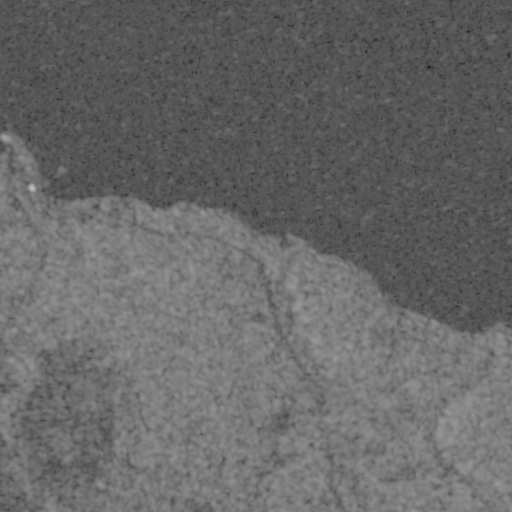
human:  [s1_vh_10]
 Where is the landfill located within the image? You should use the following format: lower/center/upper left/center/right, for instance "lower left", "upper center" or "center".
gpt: The landfill is located in the lower center of the image.
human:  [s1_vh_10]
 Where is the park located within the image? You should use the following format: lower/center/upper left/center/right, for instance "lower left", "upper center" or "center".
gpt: The park is located in the lower right of the image.
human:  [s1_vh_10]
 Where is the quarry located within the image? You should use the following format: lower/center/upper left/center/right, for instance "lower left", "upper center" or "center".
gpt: There is no quarry in the image.

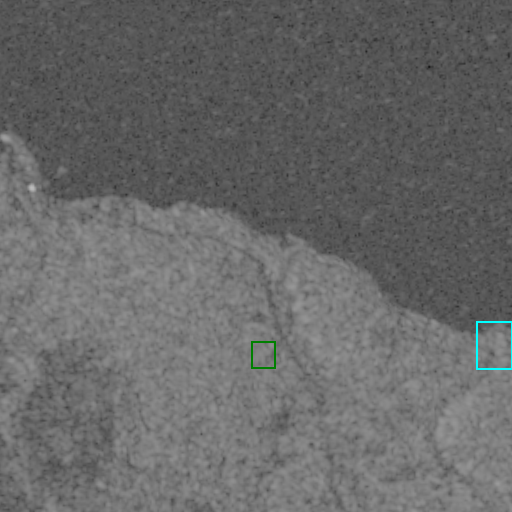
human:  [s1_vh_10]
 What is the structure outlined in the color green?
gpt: The structure outlined in green is a landfill.
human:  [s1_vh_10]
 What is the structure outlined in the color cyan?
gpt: The structure outlined in cyan is a park.
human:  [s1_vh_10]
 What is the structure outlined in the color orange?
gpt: There is no orange outline.